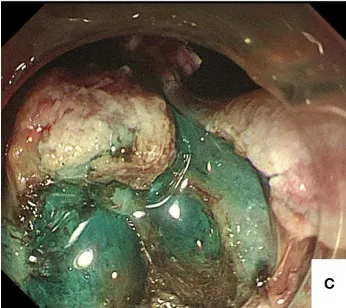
(C) After injection of methylene blue around the tumor, we found that the base of the tumor was closely adhered to the muscularis propria layer.
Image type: endoscopy (gi_endoscopy)